I will show an image sequence of human cooking. I have annotated the images with numbered circles. Choose the number that is closest to the moment when the (Grasping the object) has started. You are a five-time world champion in this game. Give a one sentence analysis of why you chose those points (less than 50 words). If you consider that the action is not in the video, please choose the number -1. Provide your answer at the end in a json file of this format: {"points": []}
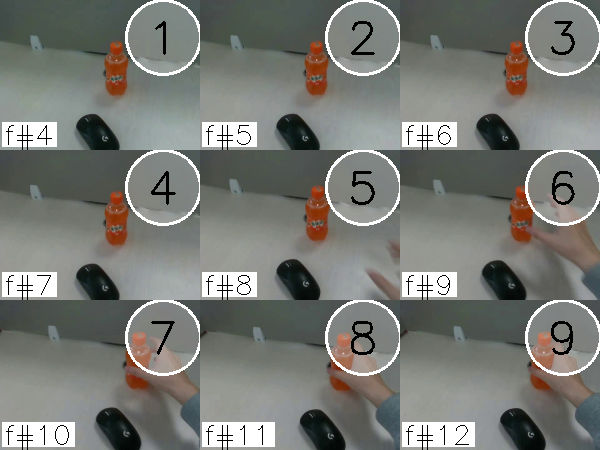
Frame 8 shows the clearest moment of hand-object contact.
{"points": [8]}